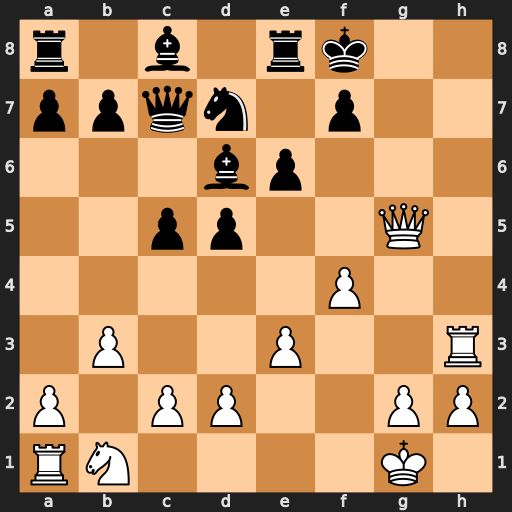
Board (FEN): r1b1rk2/ppqn1p2/3bp3/2pp2Q1/5P2/1P2P2R/P1PP2PP/RN4K1
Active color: w
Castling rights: -
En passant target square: -
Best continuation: Rh8#